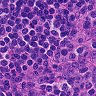
Metastatic tissue present: no